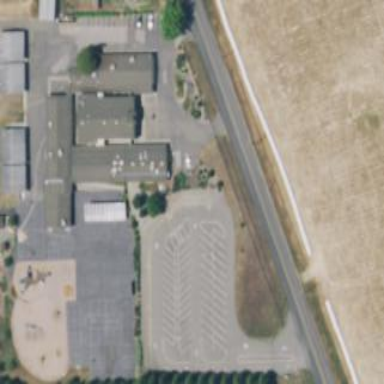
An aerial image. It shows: Parking area.